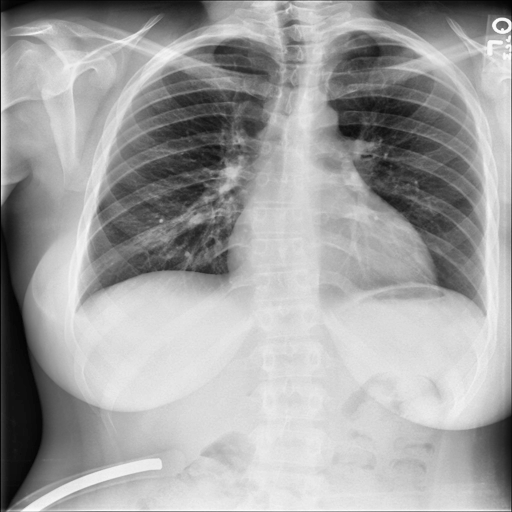
Finding: NORMAL